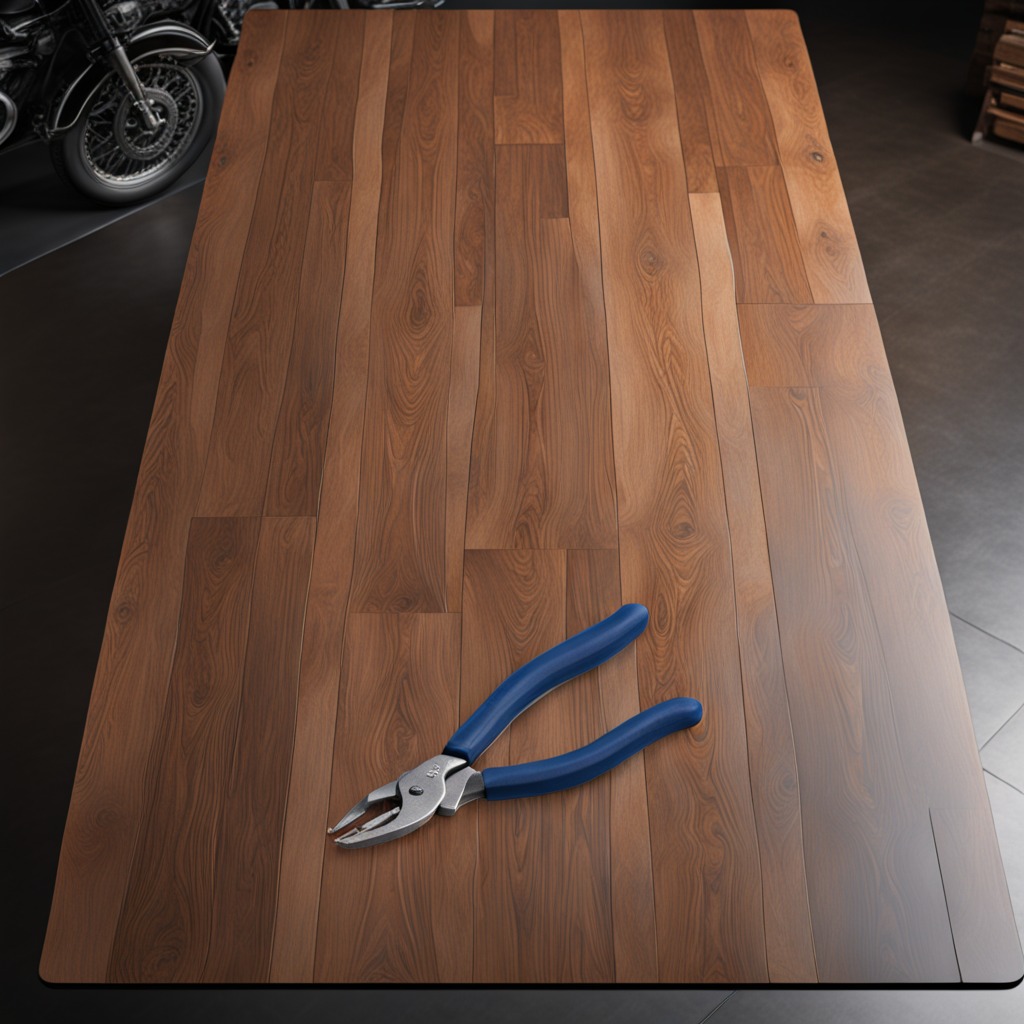
A plier is lying on the table.